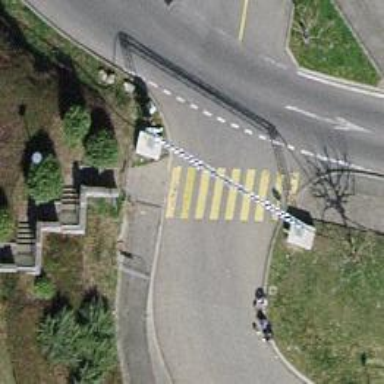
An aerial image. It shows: Zebra crossing with clear zebra markings.